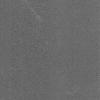
Atmospheric dust classification: dusty